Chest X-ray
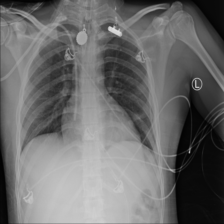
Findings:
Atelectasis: negative
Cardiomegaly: negative
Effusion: negative
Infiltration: negative
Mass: negative
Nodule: negative
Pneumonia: negative
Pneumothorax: negative
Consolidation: negative
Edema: negative
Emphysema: negative
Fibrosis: negative
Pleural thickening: negative
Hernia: negative